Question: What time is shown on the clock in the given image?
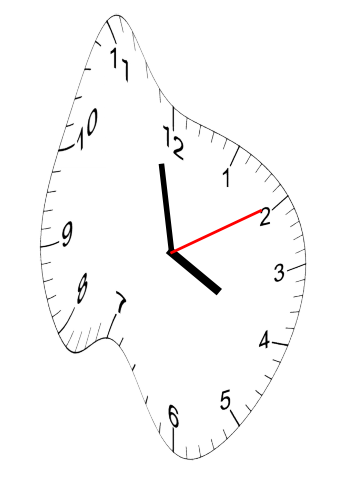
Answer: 03:58:10